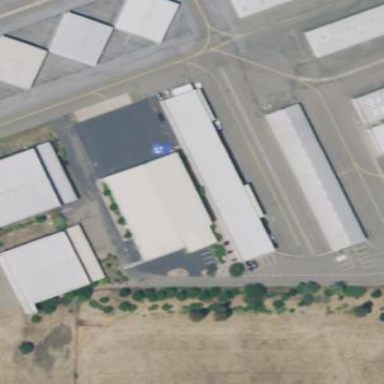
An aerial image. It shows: Hangar building at the airport.